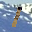
Label: 1